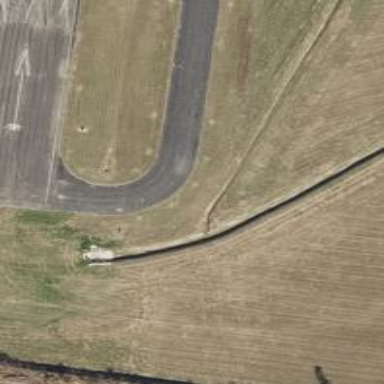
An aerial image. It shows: Image of taxiway at airport.